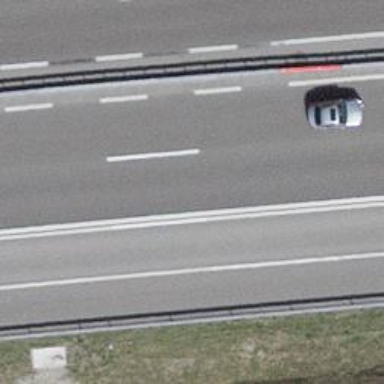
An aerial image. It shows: Asphalt motorway.